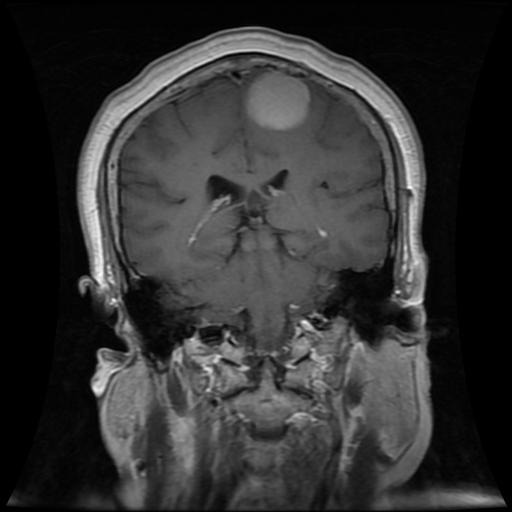
Label: meningioma